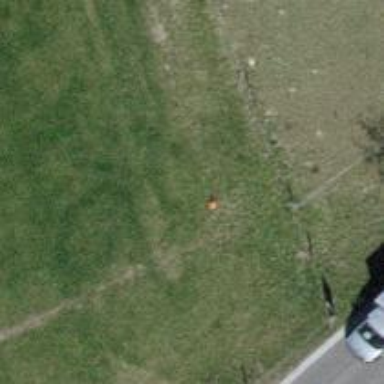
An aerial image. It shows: Aerial marker.